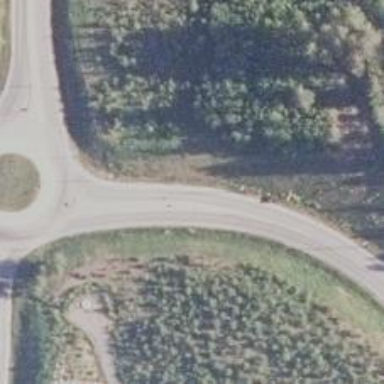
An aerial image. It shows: Tertiary link road.